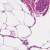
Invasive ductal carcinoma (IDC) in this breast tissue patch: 0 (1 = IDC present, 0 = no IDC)